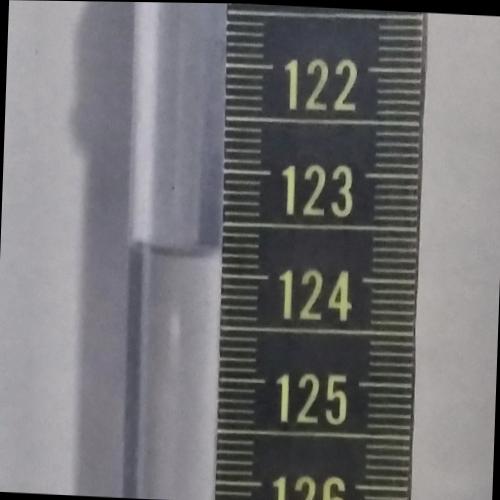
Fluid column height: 123.8 cm